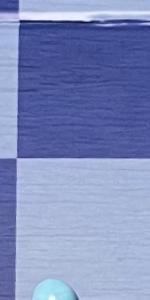
Label: Empty